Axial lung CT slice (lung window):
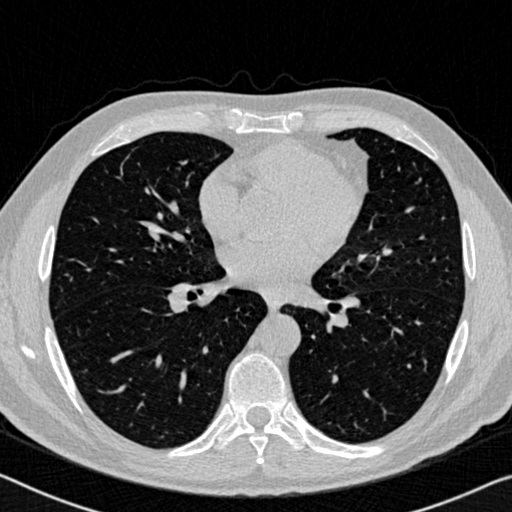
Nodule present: no